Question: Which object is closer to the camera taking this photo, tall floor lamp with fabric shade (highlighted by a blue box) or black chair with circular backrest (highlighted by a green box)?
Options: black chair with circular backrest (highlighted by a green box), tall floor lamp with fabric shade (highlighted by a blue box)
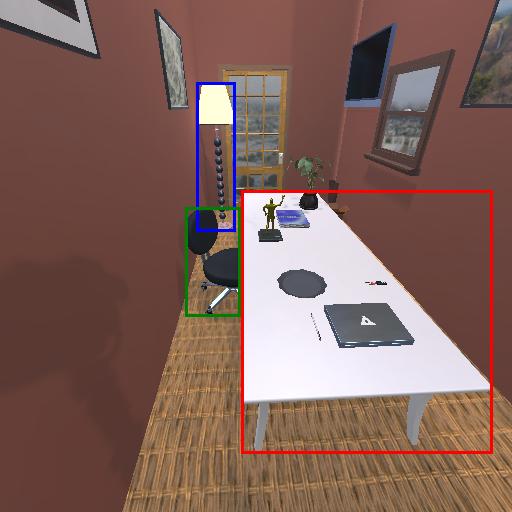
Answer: black chair with circular backrest (highlighted by a green box)